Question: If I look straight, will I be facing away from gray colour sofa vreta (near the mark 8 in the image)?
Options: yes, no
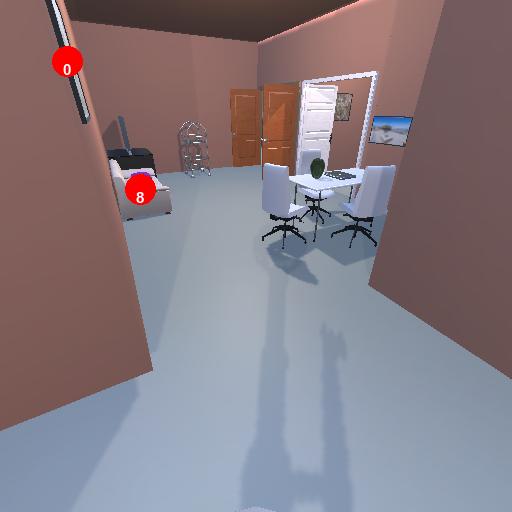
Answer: yes